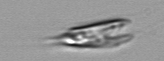
Label: Chrysochromulina_lanceolata